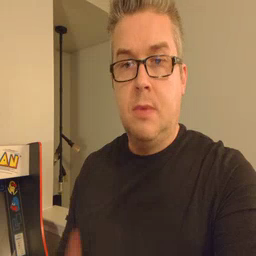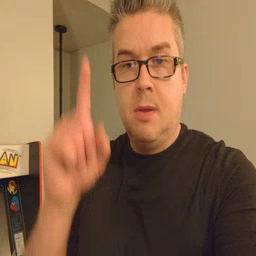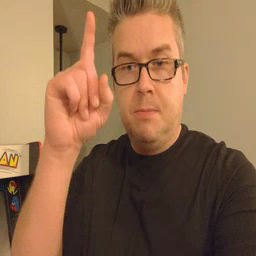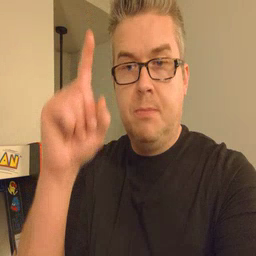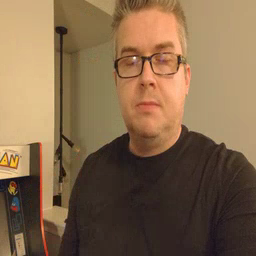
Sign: up